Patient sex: M
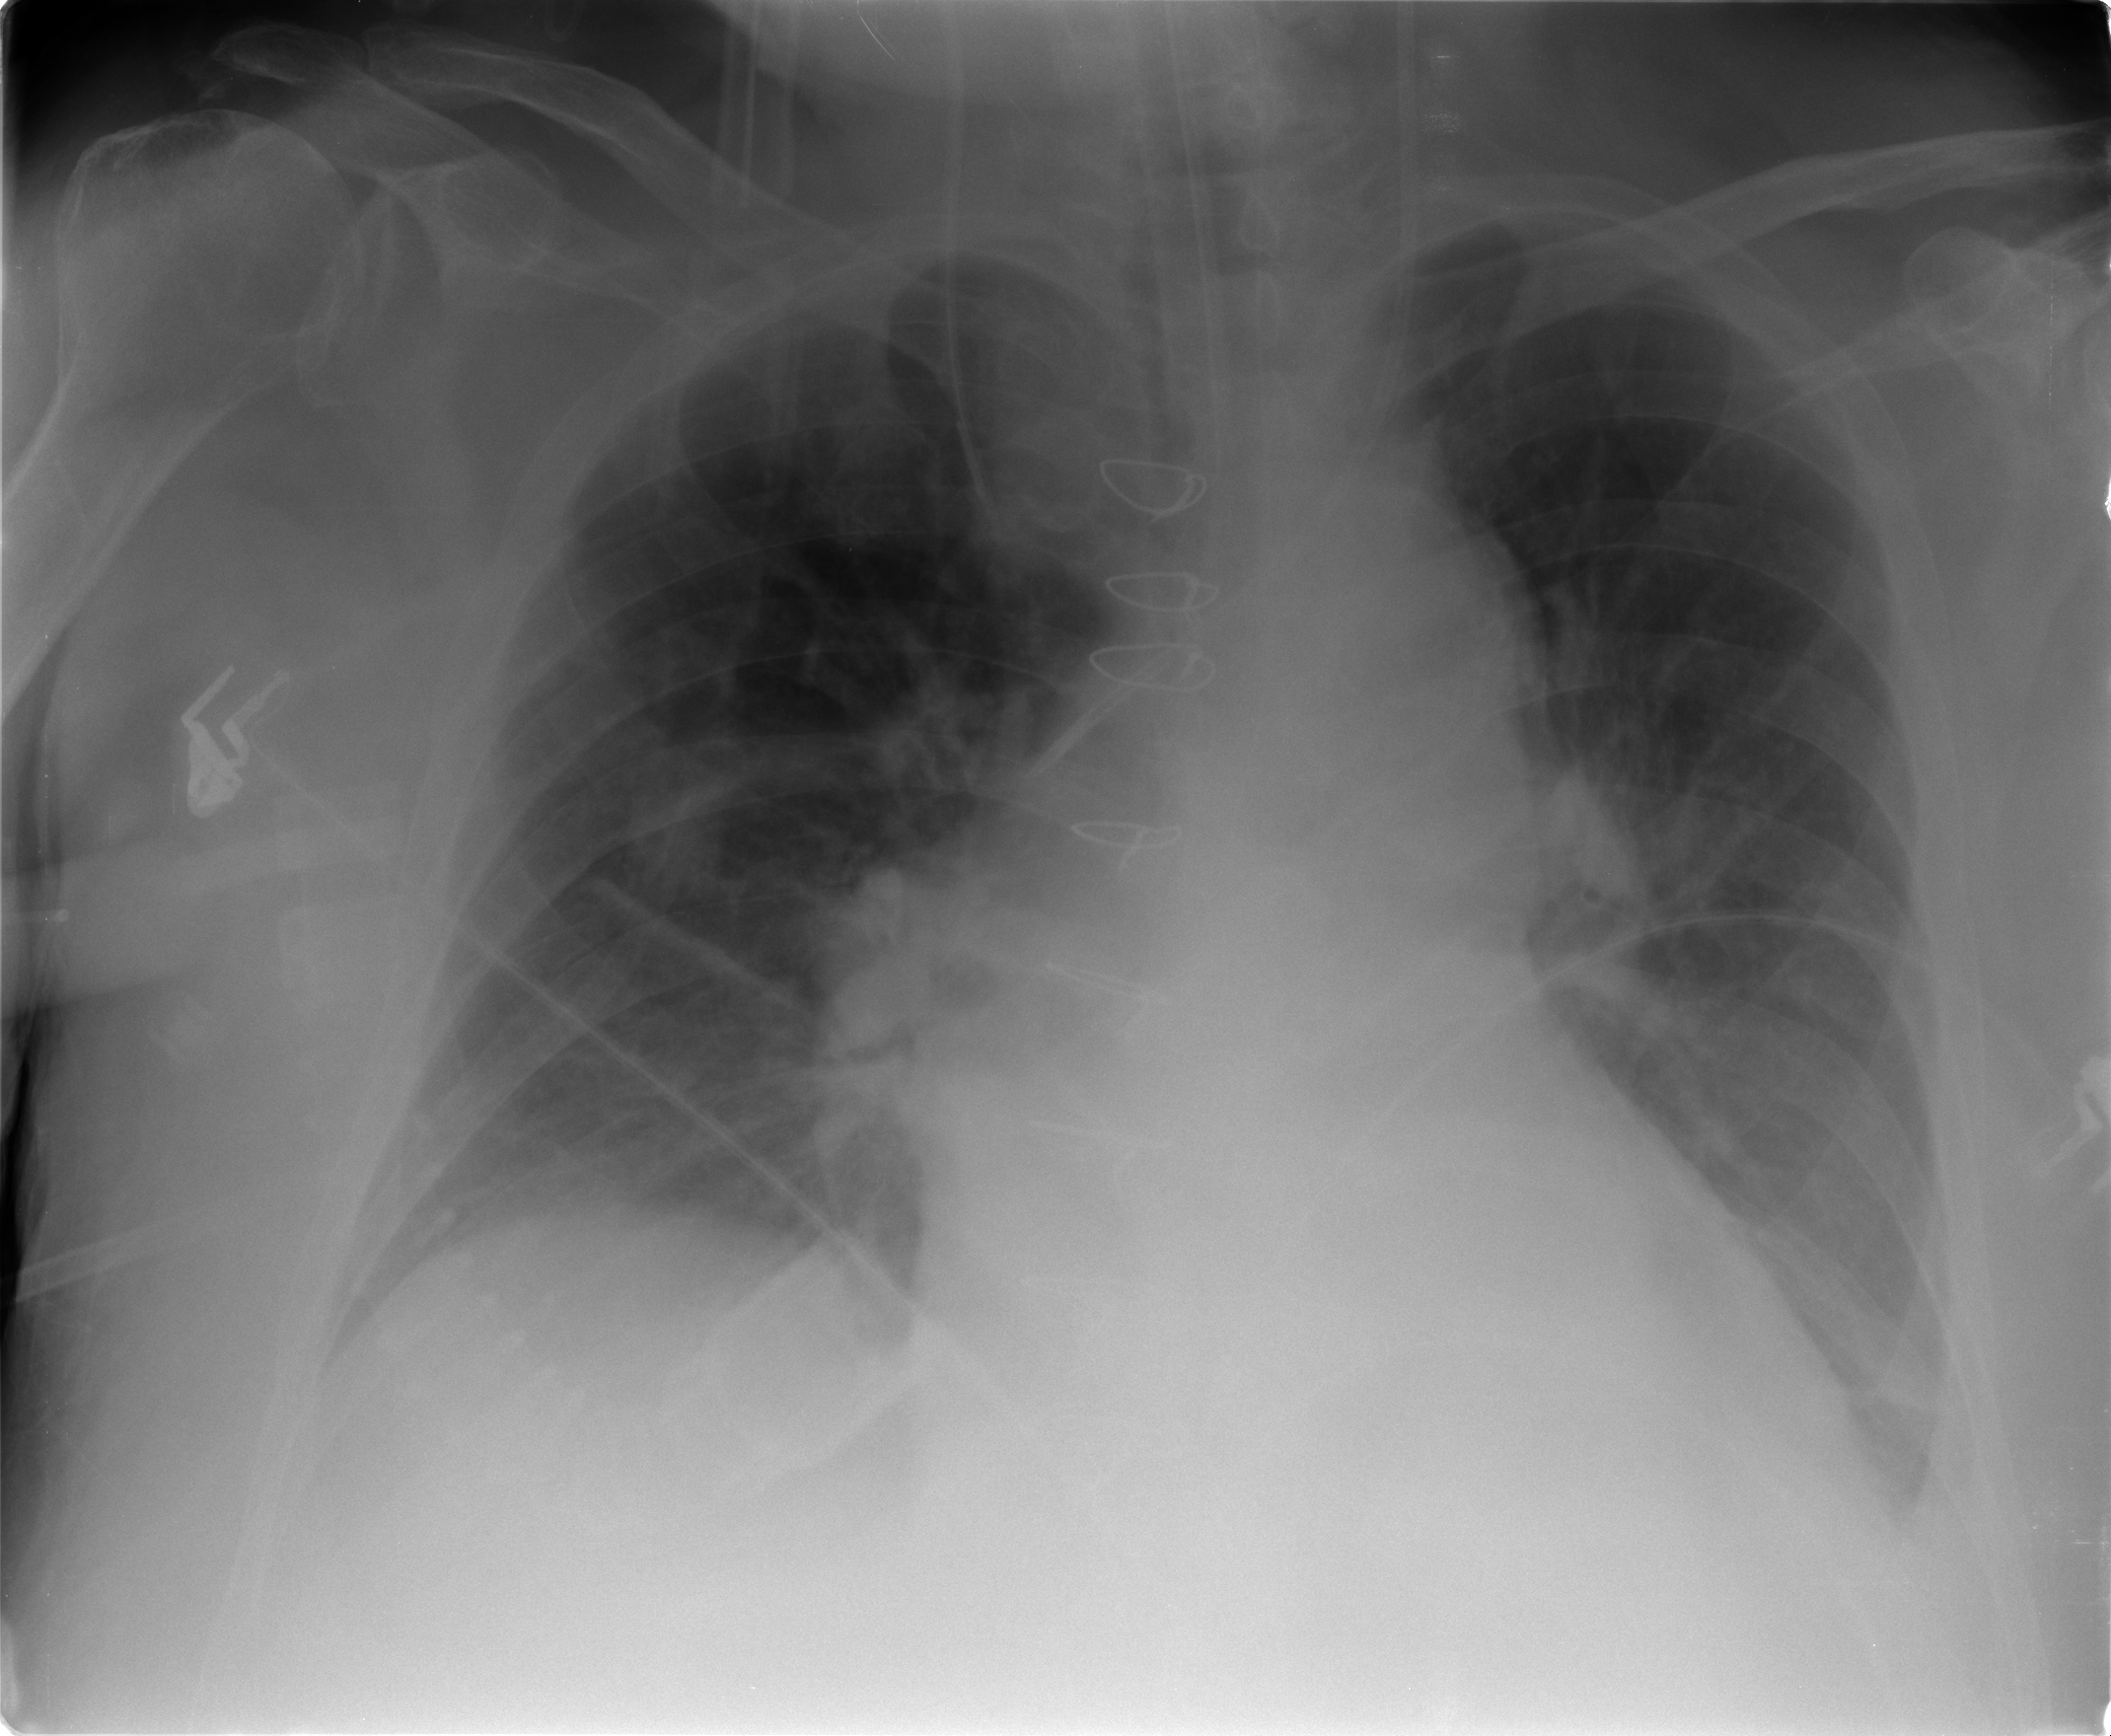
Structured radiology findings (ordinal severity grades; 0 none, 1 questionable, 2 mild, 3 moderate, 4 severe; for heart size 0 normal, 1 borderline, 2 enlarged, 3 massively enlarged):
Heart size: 2
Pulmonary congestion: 1
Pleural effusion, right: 0
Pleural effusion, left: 1
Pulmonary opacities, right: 0
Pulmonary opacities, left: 0
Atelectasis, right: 2
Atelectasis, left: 1